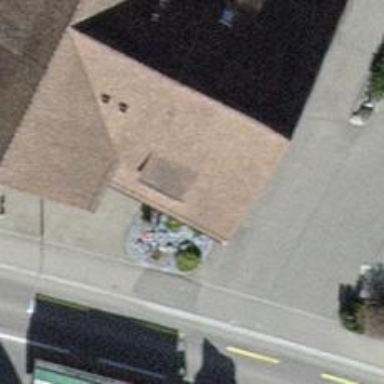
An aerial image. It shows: Post box.